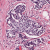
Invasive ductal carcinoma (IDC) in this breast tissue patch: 1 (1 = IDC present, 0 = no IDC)